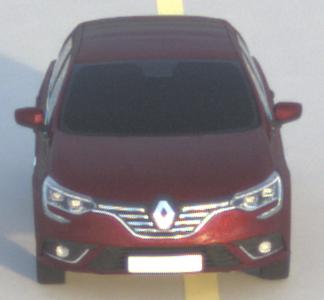
Make: Renault
Model: Mégane ENERGY TCe 100
Detailed model: Mégane (IV)
Model produced from: 2016/03
Model produced until: 2018/08
Doors: 5
Color: red
Road condition: dry road
Daytime: sunrise or sunset
Contrast: low contrast